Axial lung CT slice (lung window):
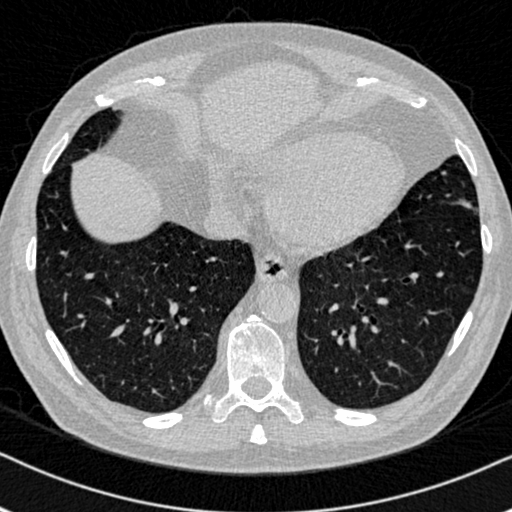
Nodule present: no